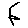
Label: hexagon